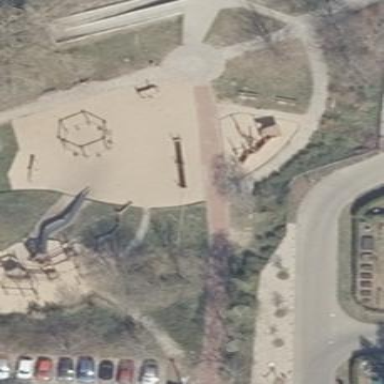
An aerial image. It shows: Sandpit playground area with natural sand.